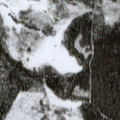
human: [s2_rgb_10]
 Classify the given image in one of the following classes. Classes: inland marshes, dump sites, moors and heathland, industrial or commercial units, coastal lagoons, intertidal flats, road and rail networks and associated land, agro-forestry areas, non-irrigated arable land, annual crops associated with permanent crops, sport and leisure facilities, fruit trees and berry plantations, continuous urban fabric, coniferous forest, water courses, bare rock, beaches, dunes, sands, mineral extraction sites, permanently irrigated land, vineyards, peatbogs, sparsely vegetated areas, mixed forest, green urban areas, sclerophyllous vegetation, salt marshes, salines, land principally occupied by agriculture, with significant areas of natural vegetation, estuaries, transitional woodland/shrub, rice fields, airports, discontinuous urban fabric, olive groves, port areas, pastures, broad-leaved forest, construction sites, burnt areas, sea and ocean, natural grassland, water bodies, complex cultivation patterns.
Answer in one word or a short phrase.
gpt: coniferous forest, mixed forest, peatbogs